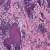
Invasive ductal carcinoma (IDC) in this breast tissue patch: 0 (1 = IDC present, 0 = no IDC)